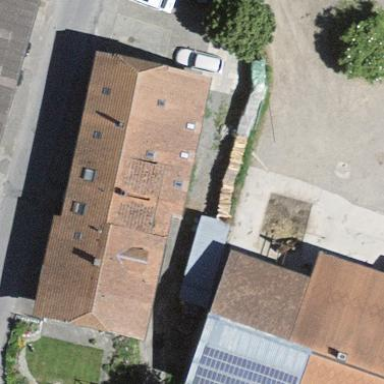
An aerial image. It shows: Residential building with half-hipped roof shape.